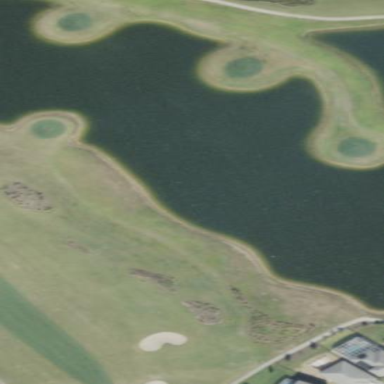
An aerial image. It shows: Picturesque scene of golf course with lateral water hazard.